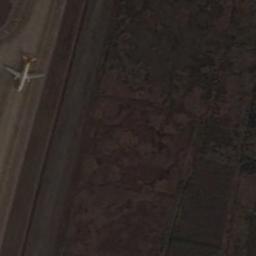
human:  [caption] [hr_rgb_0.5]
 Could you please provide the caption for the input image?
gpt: An airplane is on the runway .

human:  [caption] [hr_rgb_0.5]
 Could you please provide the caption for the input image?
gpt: A plane is parked on the open space next to the bare land .

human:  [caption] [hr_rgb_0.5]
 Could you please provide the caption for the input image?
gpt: A plane on the runway and the lawn beside .

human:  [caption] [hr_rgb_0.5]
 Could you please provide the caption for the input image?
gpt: There is an airplane on the runway with a large lawn by the runway .

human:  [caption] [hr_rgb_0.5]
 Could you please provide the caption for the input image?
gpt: A plane is on the ground beside the grass .